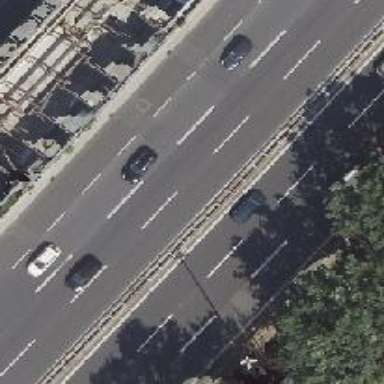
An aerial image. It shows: View of motorway.